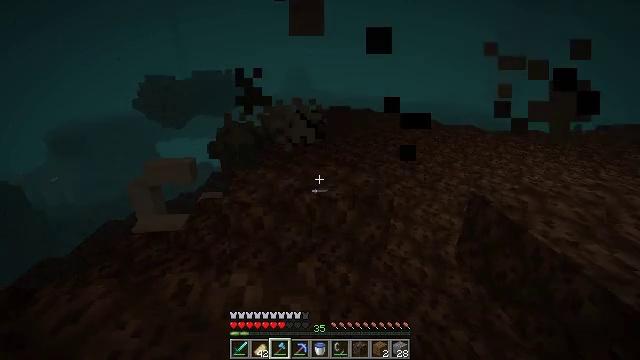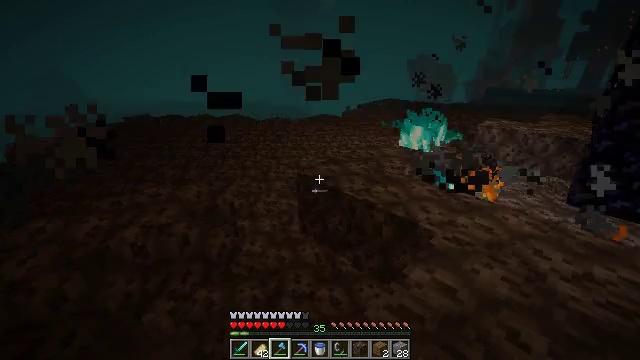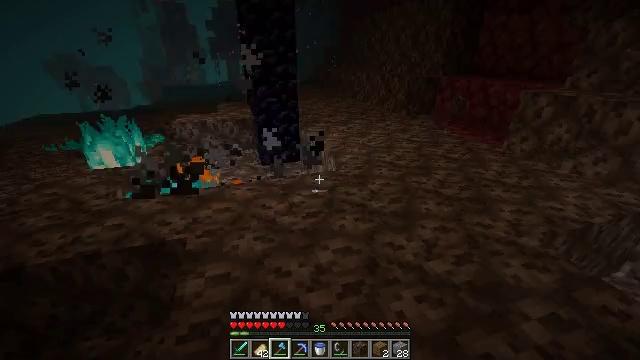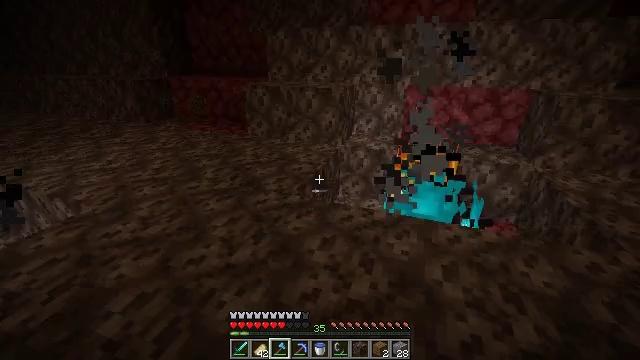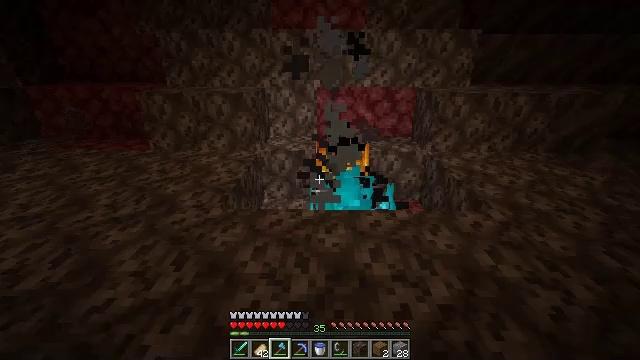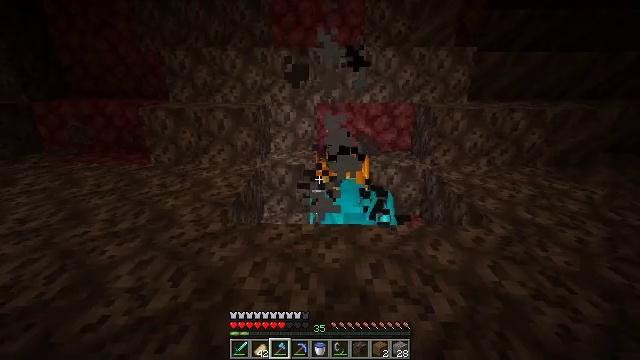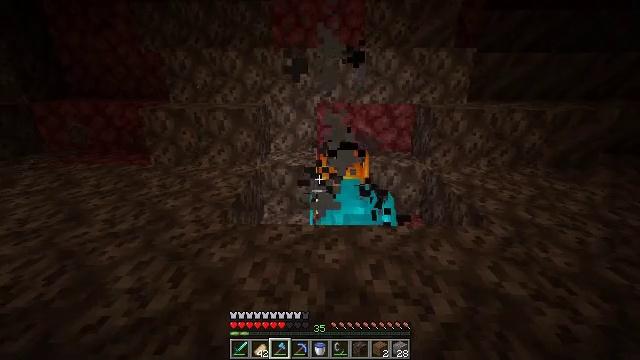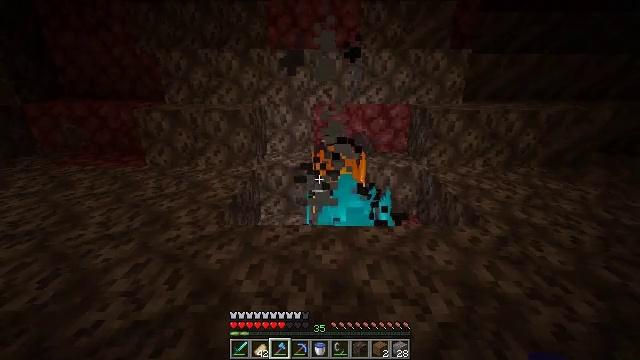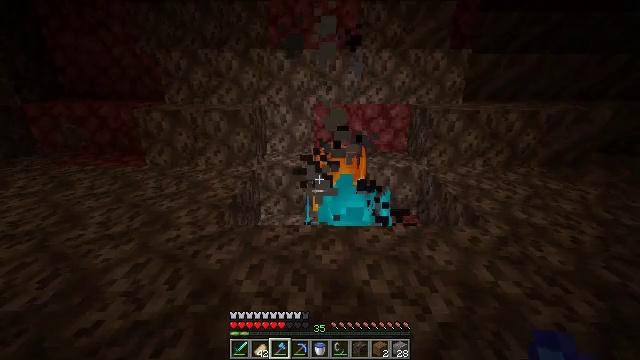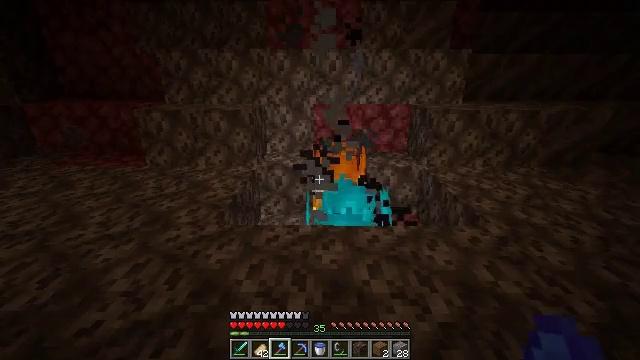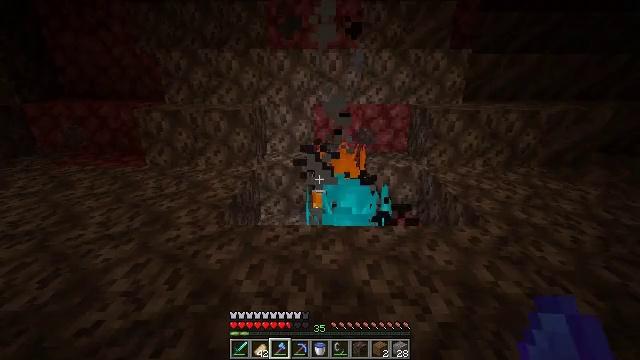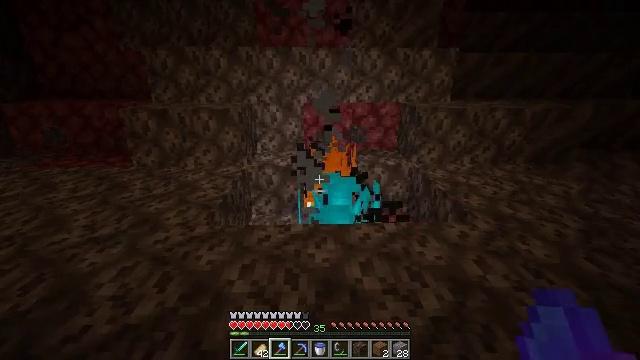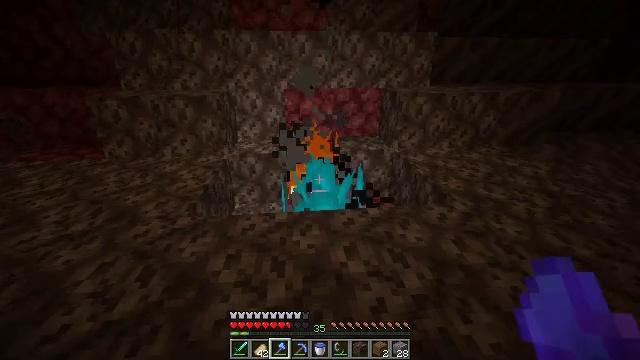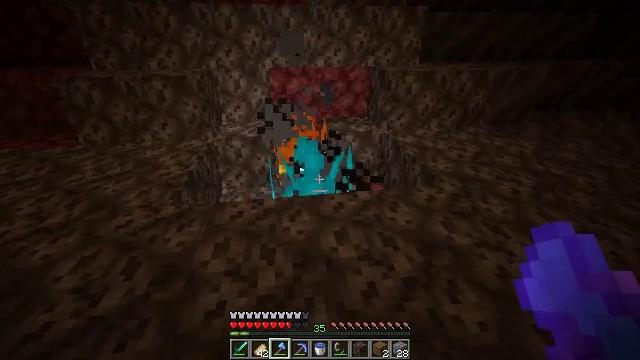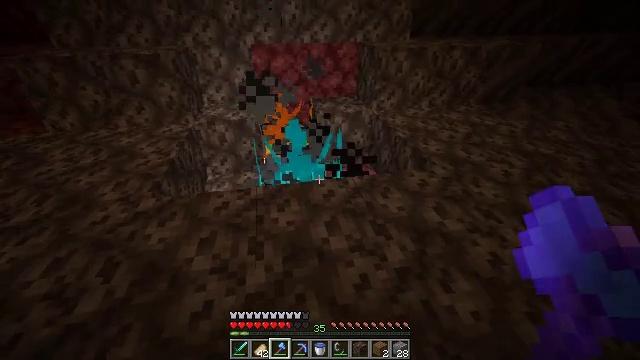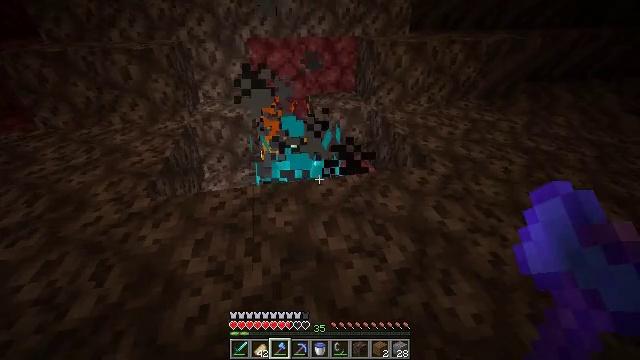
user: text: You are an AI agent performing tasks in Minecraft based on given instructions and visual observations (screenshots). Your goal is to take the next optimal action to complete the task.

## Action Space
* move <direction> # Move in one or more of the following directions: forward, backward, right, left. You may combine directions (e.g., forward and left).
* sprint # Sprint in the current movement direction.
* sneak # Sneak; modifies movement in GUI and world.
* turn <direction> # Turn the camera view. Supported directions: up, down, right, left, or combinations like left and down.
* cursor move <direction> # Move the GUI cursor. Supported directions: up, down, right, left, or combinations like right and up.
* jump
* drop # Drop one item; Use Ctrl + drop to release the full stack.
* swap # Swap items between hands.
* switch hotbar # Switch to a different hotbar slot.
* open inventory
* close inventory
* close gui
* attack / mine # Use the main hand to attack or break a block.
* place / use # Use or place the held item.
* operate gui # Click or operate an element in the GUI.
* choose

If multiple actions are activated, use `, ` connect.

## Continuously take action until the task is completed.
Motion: motion action
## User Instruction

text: Get rid of the soul fire.
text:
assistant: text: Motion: turn right
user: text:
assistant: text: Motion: turn right
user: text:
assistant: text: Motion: turn right
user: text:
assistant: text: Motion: turn right
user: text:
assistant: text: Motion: turn up
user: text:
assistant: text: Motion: no_op
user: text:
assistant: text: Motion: no_op
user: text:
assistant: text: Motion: no_op
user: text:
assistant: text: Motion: no_op
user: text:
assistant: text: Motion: no_op
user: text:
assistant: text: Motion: turn right
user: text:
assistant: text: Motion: turn right and down
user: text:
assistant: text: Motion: move forward, turn right and down
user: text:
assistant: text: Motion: move forward, turn right and down
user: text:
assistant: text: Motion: move forward, turn down
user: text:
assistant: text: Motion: move forward, turn down
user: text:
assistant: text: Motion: move forward and move right, turn left and down
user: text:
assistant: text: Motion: move forward and move right, turn left and down
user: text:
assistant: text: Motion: move forward and move right, turn left and down
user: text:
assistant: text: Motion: move forward and move right, turn left and down
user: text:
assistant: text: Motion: move forward and move right, turn left and down
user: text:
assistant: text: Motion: move forward and move right, turn left
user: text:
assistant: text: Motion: move forward and move right, turn left and down
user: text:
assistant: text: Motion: move forward and move right, turn left
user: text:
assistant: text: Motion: no_op
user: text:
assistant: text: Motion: no_op
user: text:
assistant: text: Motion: no_op
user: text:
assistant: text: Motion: no_op
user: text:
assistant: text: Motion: no_op
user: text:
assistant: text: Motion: no_op